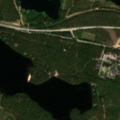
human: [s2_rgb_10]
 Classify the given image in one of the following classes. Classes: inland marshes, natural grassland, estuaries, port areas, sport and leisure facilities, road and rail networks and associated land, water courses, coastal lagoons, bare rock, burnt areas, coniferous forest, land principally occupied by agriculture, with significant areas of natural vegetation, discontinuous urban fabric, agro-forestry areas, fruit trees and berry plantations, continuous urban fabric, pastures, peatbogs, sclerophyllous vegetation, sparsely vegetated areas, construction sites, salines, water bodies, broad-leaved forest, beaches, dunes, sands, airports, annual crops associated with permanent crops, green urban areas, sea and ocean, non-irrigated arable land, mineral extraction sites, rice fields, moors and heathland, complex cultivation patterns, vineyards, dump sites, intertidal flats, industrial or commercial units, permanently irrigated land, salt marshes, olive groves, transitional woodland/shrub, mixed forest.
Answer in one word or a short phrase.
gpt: discontinuous urban fabric, coniferous forest, mixed forest, water bodies